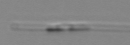
Label: Leptocylindrus